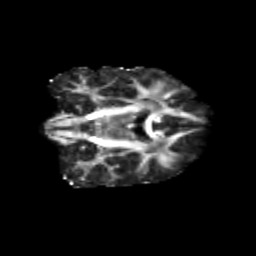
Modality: FA
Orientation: coronal
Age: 26
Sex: female
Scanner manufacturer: siemens
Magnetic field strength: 3 T
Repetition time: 3.5 s
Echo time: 0.125 s